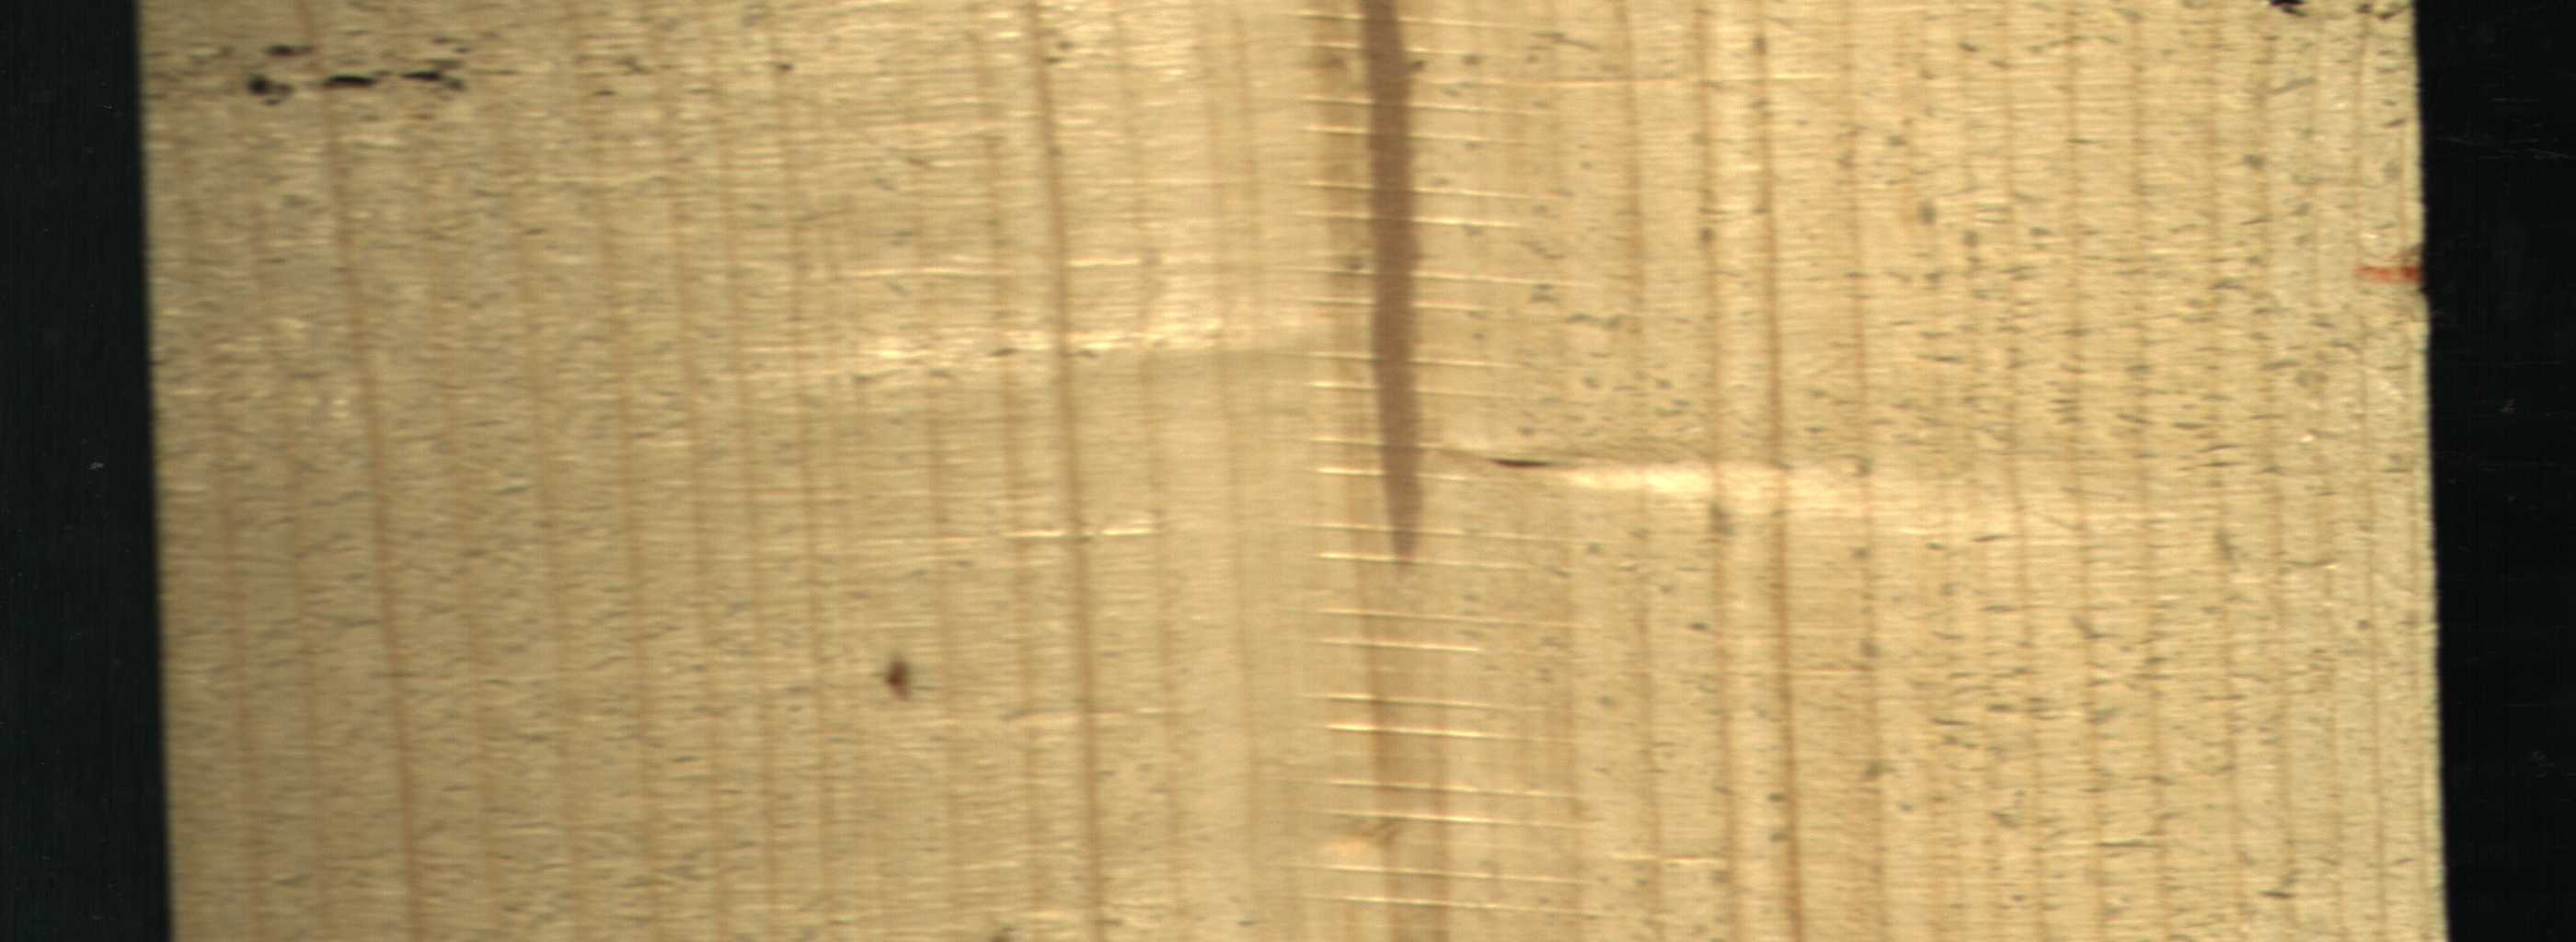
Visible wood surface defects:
Marrow
resin